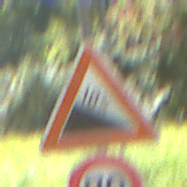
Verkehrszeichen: Gefaelle10
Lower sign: Geschwindigkeit70
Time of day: Midday
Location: Outdoor (RoadRail)
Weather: Clear
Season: NotSpecified
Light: Natural